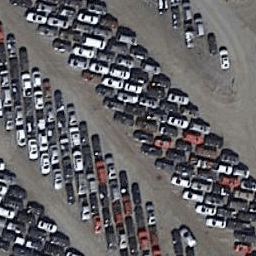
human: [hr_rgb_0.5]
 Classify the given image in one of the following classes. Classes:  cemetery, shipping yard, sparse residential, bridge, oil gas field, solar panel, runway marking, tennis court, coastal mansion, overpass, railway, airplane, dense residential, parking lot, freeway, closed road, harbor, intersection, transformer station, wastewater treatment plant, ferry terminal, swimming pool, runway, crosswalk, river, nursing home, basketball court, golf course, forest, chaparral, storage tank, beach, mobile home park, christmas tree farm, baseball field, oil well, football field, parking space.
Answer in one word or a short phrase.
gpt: parking lot